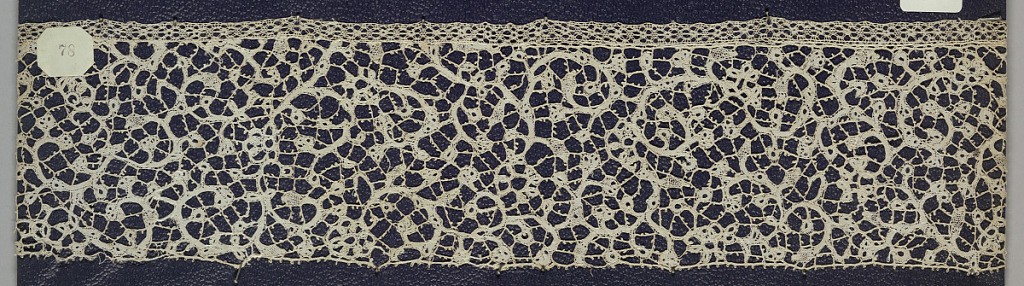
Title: Border
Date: early 18th century
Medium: Technique: bobbin lace
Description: Bobbin lace border, floral vine; early 18th century Bruges a Brides.